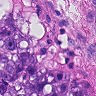
Metastatic tissue present: yes